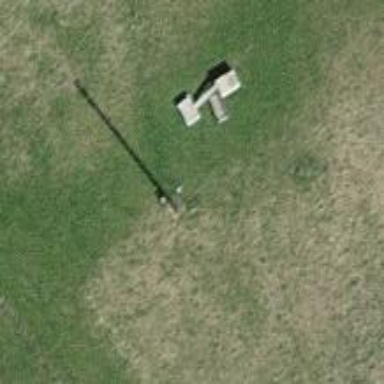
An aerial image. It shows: Power pole.